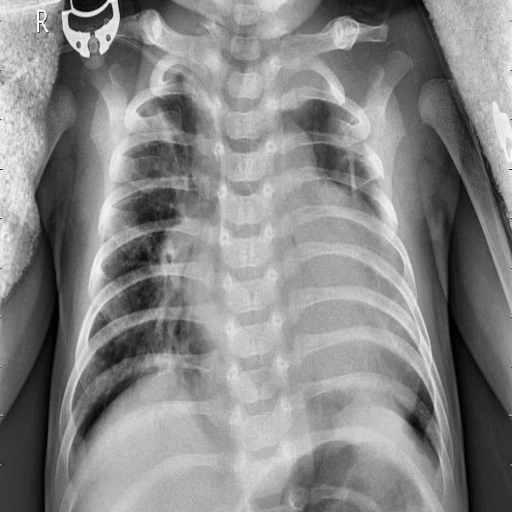
Finding: PNEUMONIA